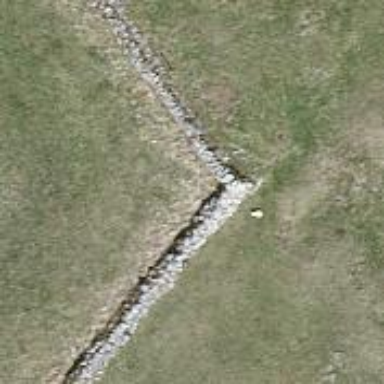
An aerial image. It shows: Wall barrier.